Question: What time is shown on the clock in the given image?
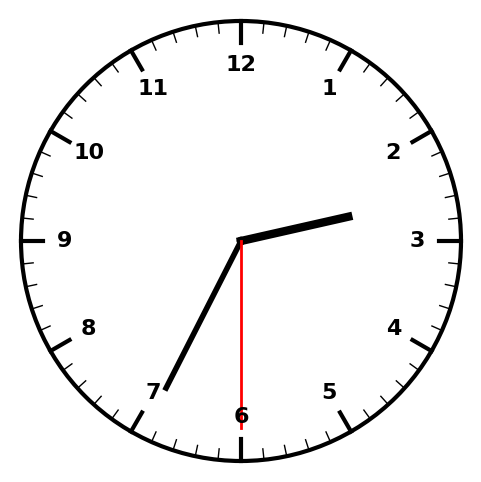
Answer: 02:34:30